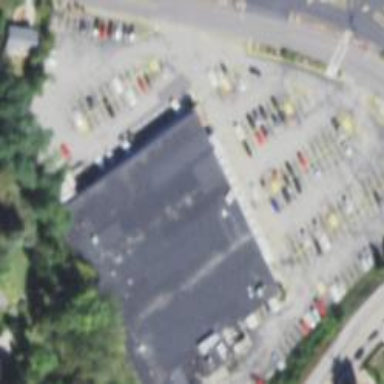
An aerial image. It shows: Supermarket building.